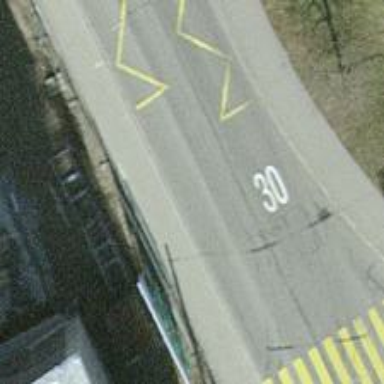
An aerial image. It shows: Trolleybus stop position for public transport.